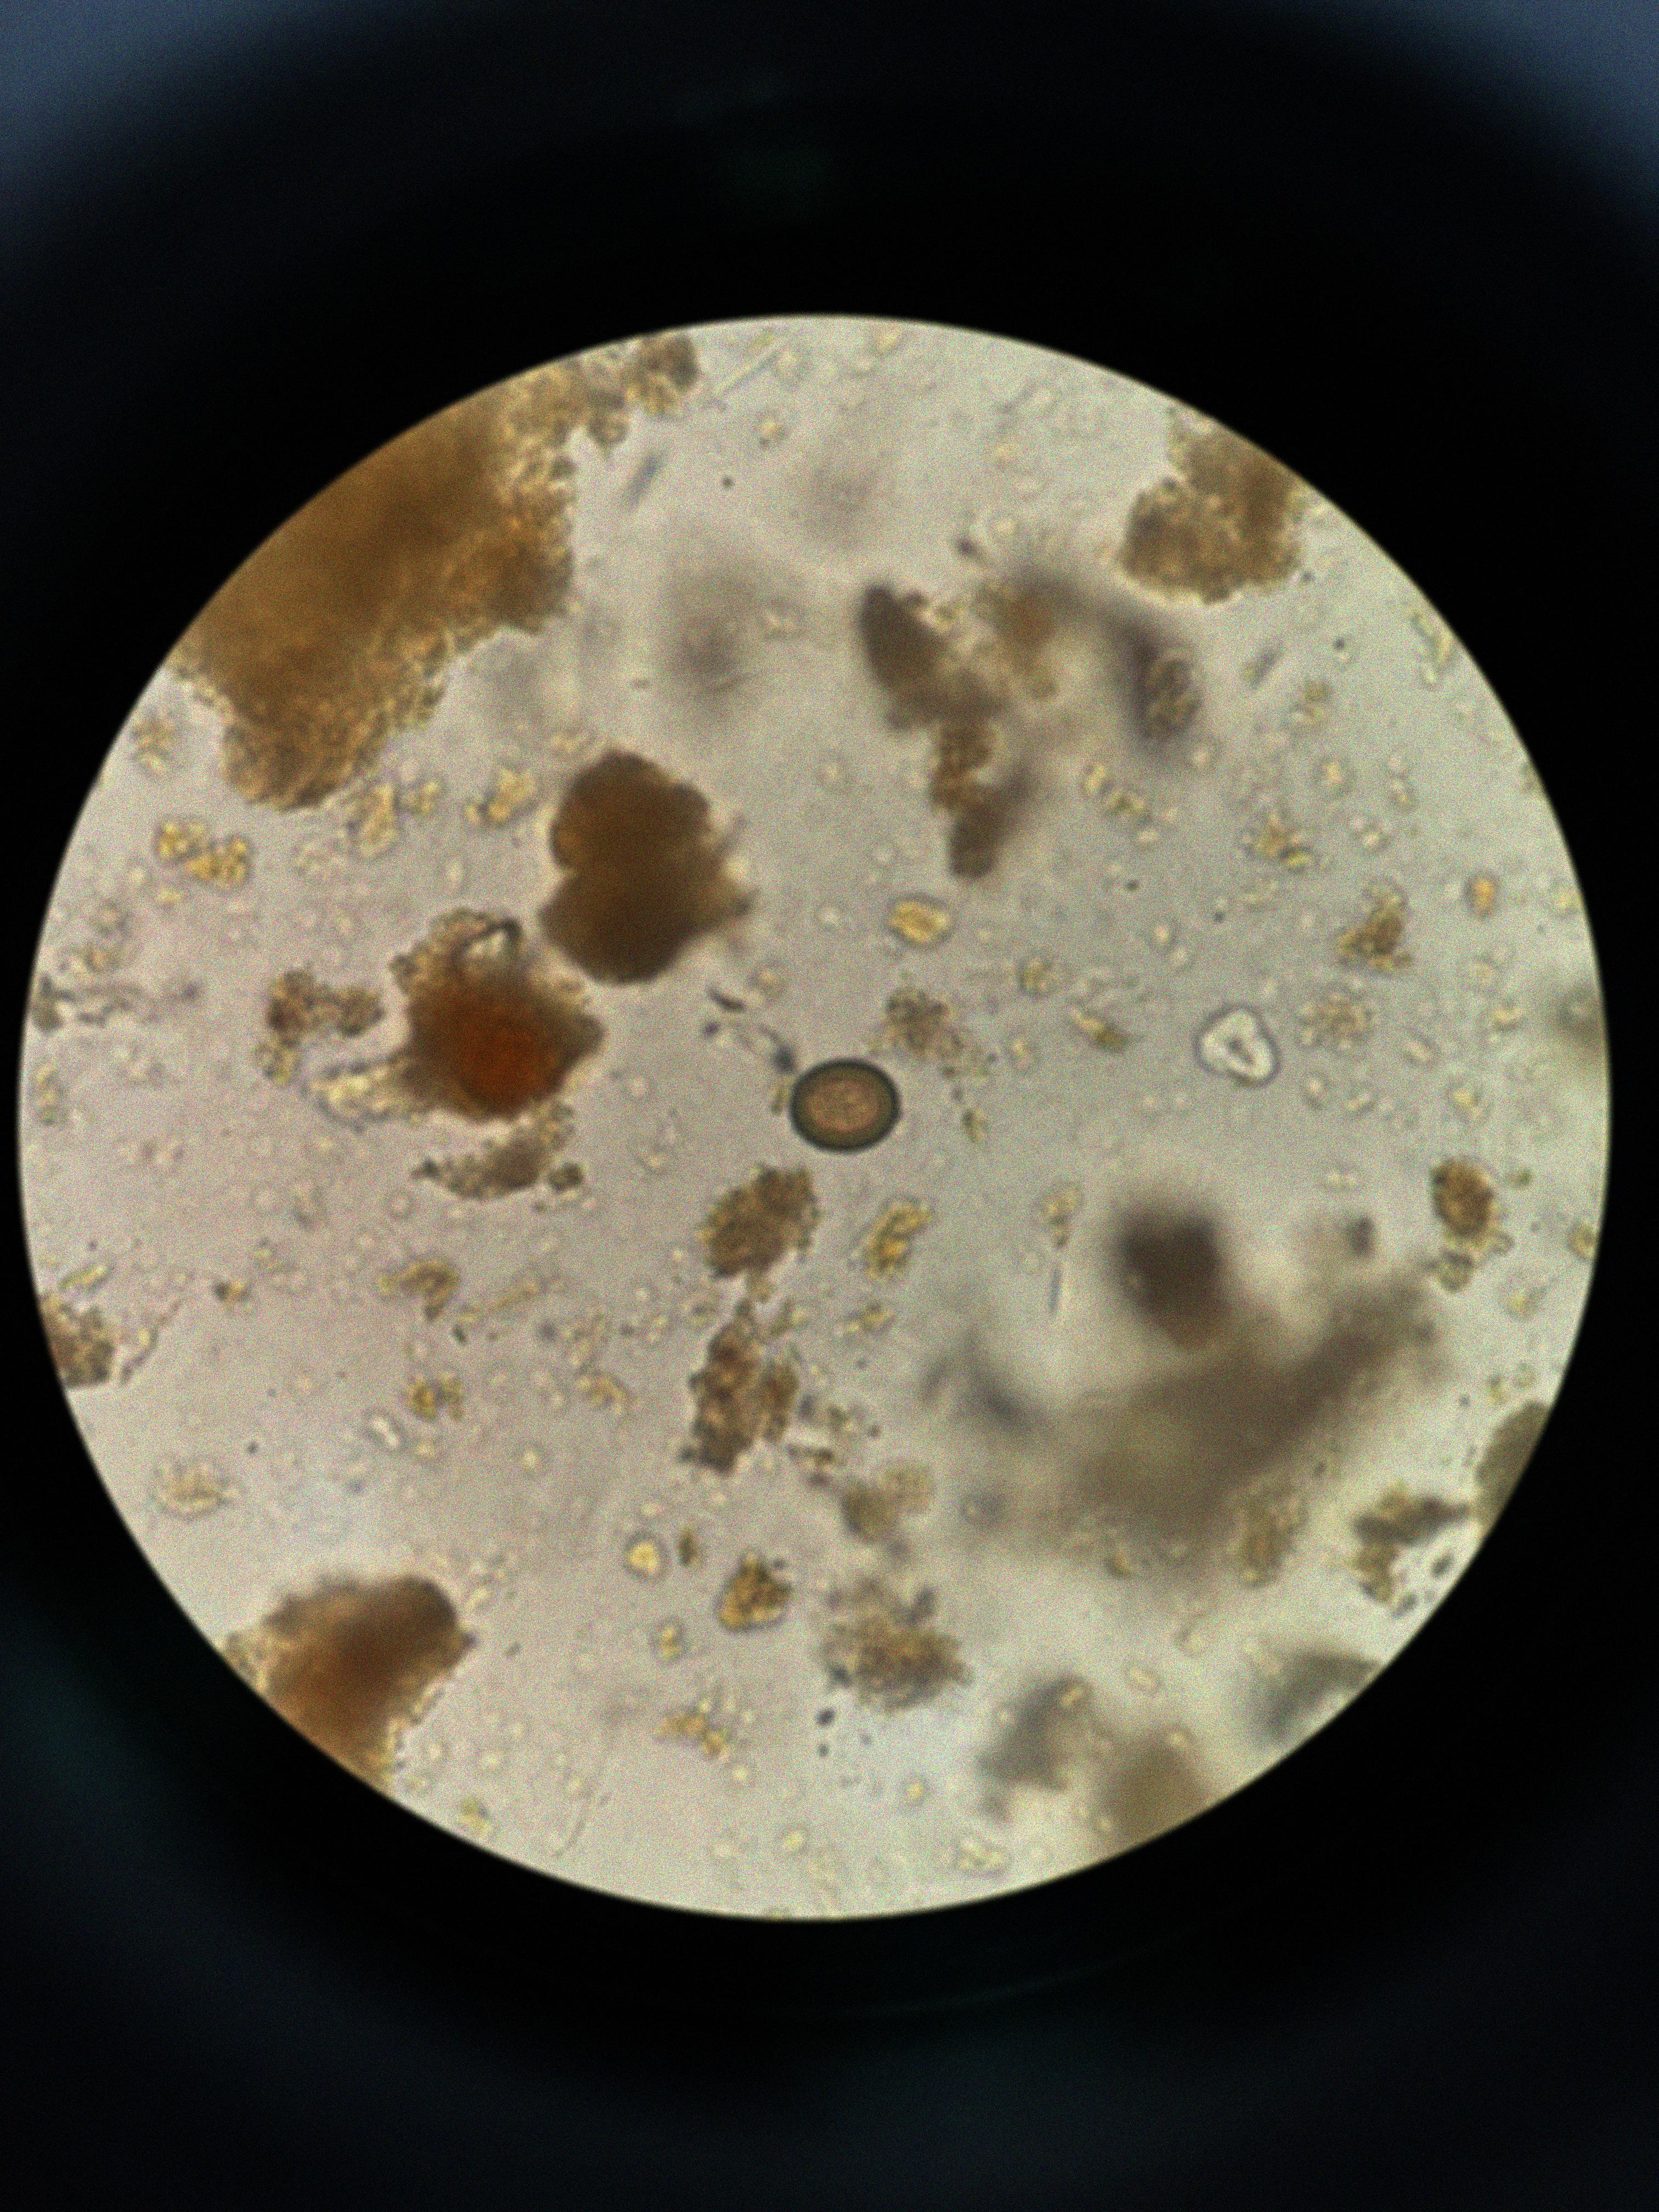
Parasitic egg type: Taenia spp. egg